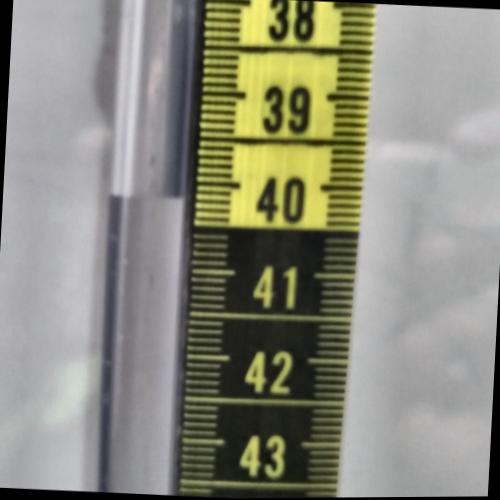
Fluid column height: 40.2 cm